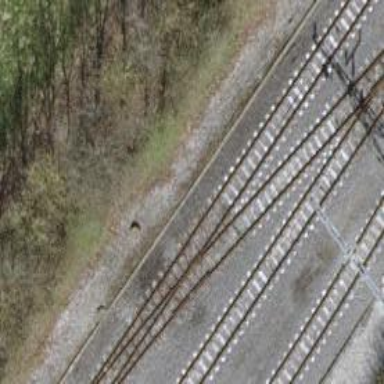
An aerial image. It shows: Narrow-gauge railway siding with 1 track. The track is electrified with contact line.